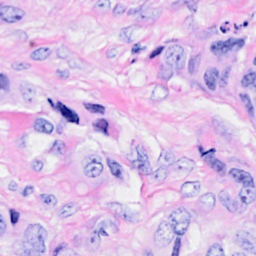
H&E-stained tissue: Breast